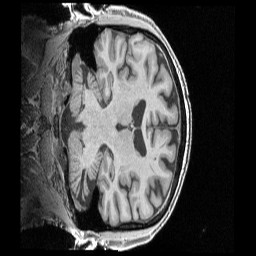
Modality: T1w
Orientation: coronal
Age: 70
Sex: male
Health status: healthy
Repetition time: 2.4 s
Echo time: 0.00222 s